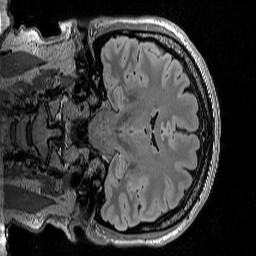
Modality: T2w
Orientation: coronal
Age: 50
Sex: female
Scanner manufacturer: siemens
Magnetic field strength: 3 T
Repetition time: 5 s
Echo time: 0.386 s